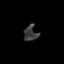
Tissue: prostate
Cell type: T cells
Senescence score: 0.3589
Nuclear area (px): 202
Mean DAPI intensity: 60.738